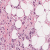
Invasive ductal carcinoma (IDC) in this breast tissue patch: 1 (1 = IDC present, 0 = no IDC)